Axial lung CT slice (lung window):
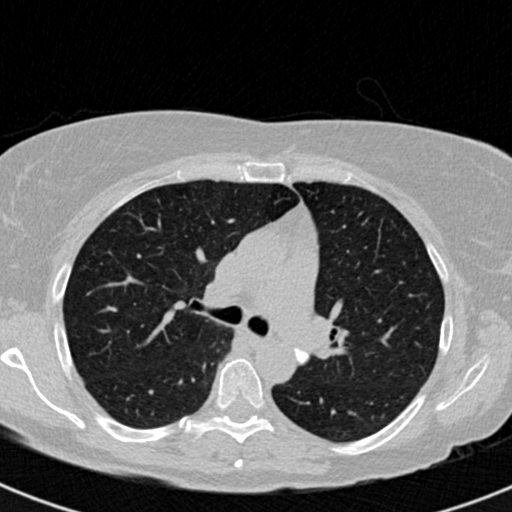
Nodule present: no